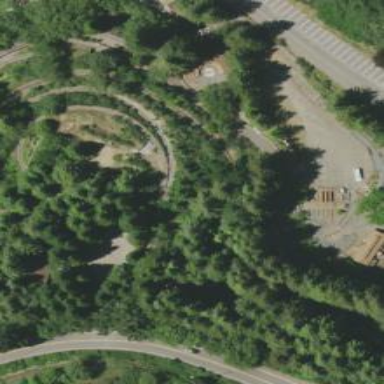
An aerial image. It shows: Miniature railway situated in yard.